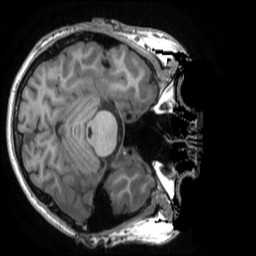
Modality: T1w
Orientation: axial
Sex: male
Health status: healthy
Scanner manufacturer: ge